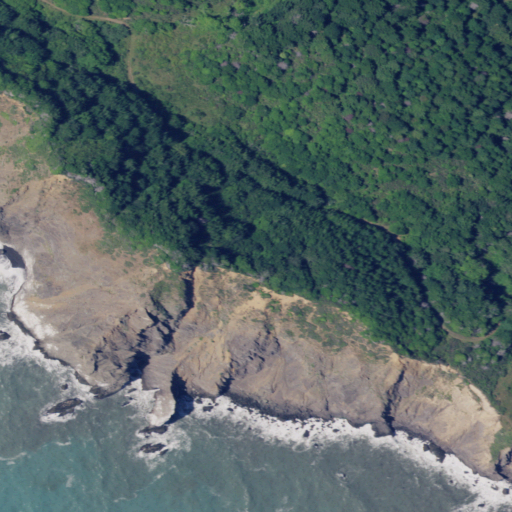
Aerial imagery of mountain in California named High Tip containing barren land, evergreen forest, open water, shrub, mixed forest, open development, and grassland